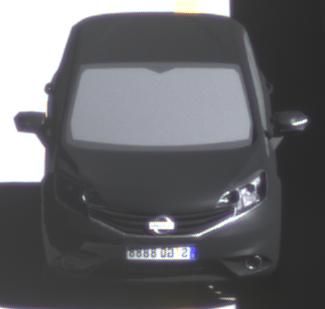
Make: Nissan
Model: Note 1.2
Detailed model: Note (E12) (10/13 - 12/16)
Model produced from: 2013/10
Model produced until: 2015/09
Doors: 5
Color: black
Road condition: dry road
Daytime: morning or afternoon
Contrast: high contrast